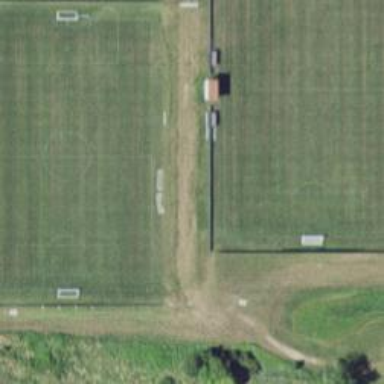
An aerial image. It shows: Soccer pitch designated for leisure and sports activities.